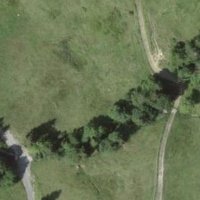
EUNIS habitat code: 23
Species observed at this site:
Prunella vulgaris
Lathyrus pratensis
Cirsium palustre